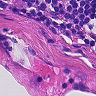
Metastatic tissue present: no